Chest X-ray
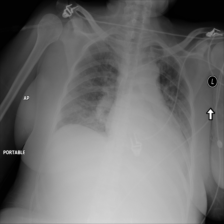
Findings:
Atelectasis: negative
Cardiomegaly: negative
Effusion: negative
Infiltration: positive
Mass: negative
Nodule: negative
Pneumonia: negative
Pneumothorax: negative
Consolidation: negative
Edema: positive
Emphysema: negative
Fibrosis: negative
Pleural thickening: negative
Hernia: negative